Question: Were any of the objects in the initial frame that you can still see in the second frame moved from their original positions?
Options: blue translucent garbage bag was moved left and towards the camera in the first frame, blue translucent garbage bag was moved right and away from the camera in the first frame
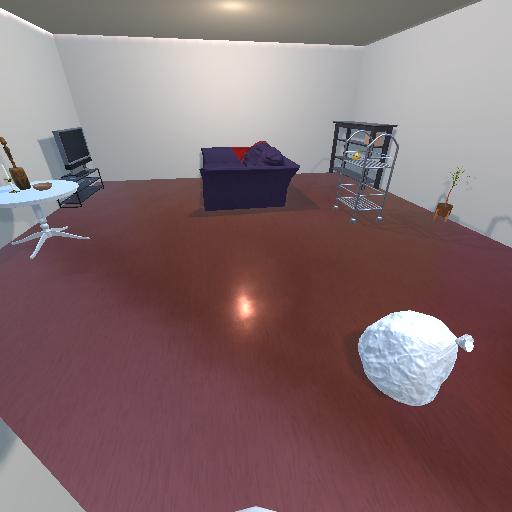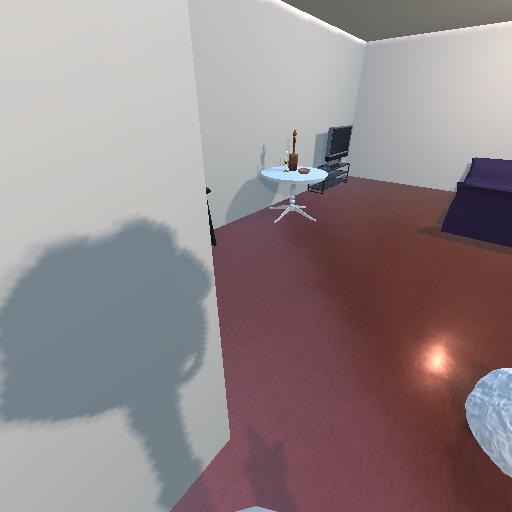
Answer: blue translucent garbage bag was moved left and towards the camera in the first frame